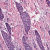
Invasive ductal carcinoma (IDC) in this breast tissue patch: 1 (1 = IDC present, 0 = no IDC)